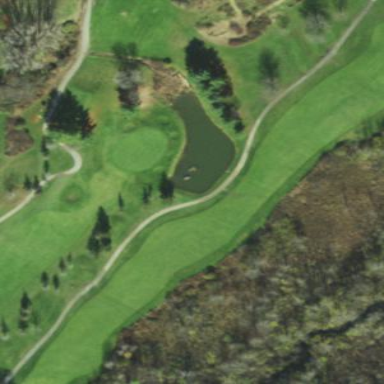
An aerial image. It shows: Scenic golf fairway.